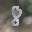
Label: 8